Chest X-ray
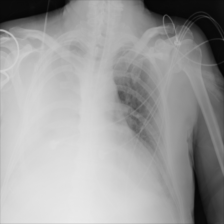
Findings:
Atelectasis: negative
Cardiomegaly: negative
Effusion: negative
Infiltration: negative
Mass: negative
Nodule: negative
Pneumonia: negative
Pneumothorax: negative
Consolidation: negative
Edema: negative
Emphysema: negative
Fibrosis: negative
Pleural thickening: negative
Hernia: negative